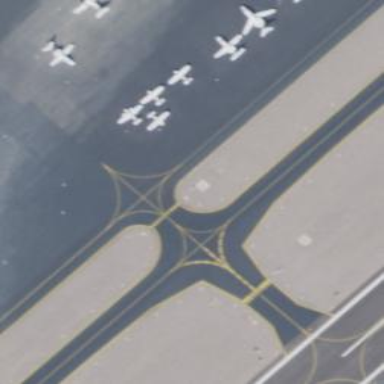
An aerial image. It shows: Taxiway at the airport with asphalt surface.